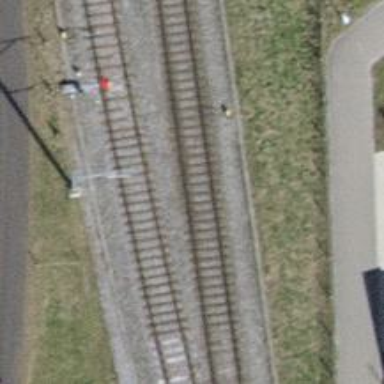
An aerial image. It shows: Single-track railway siding with electrified contact lines.